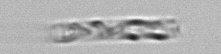
Label: Cerataulina_pelagica